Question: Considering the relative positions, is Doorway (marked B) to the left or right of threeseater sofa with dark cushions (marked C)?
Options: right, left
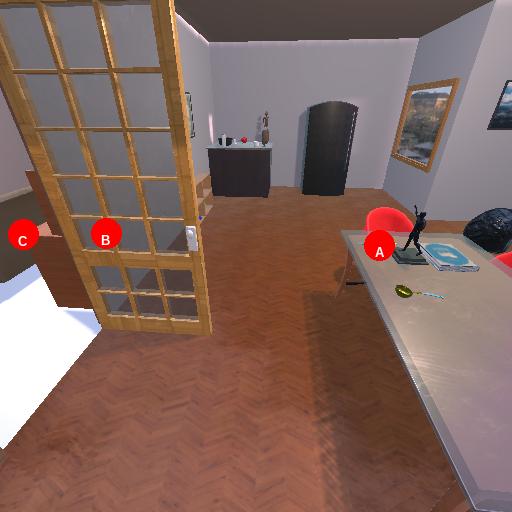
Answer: right